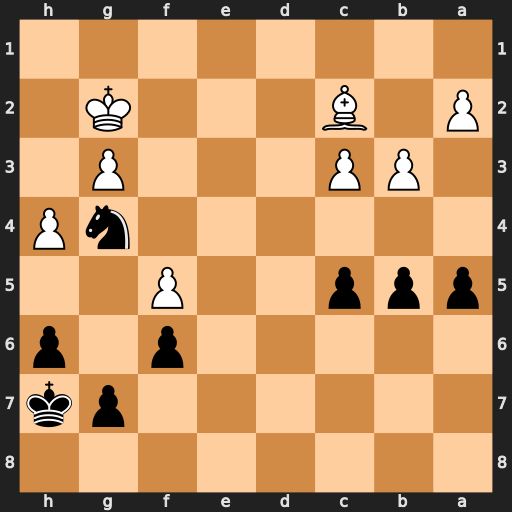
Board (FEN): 8/6pk/5p1p/ppp2P2/6nP/1PP3P1/P1B3K1/8
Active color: b
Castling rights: -
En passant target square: -
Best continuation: Ne3+ Kf3 Nxc2